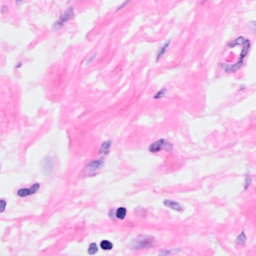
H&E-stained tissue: Breast